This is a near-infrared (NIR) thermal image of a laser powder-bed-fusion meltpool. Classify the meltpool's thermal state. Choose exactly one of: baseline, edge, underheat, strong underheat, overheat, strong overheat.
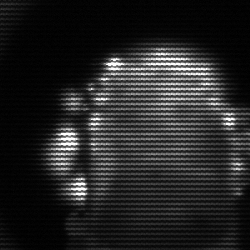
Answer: baseline